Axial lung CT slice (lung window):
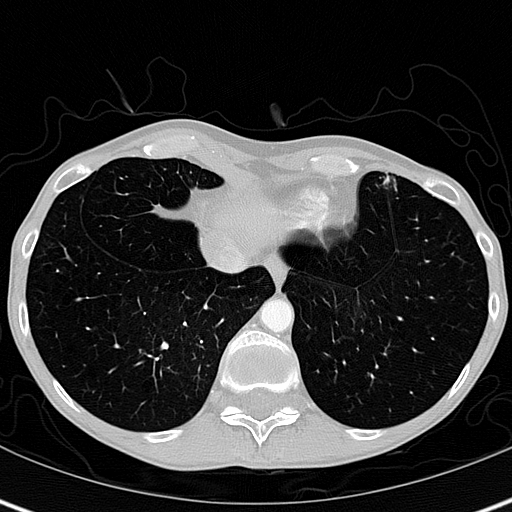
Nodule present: no